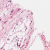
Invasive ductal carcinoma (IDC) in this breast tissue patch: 0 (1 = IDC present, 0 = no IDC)